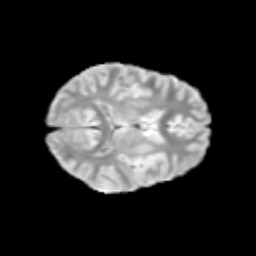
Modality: T2w
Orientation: axial
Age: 9
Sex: female
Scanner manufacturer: siemens
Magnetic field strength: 3 T
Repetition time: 3.8 s
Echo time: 0.07 s